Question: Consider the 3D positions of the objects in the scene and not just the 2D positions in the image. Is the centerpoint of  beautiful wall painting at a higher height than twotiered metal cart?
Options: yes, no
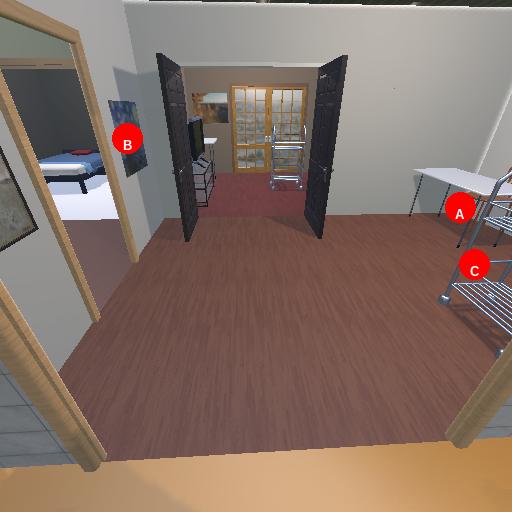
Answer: yes